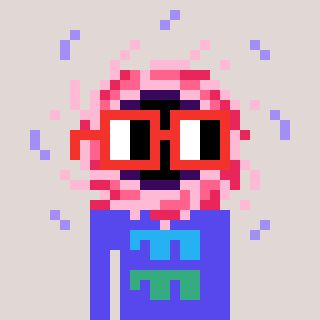
a pixel art character with square red glasses, a blackhole-shaped head and a computerblue-colored body on a warm background